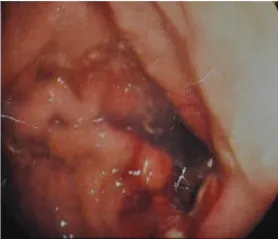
(A) Gastric fiberscopy of the tumor (neuroendocrine carcinoma and moderately differentiated adenocarcinoma) occupying the bottom of the stomach and its body curvature side.
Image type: endoscopy (gi_endoscopy)